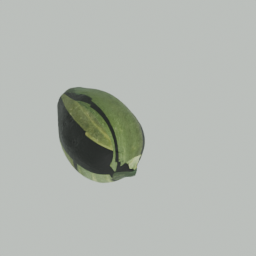
Label: nature